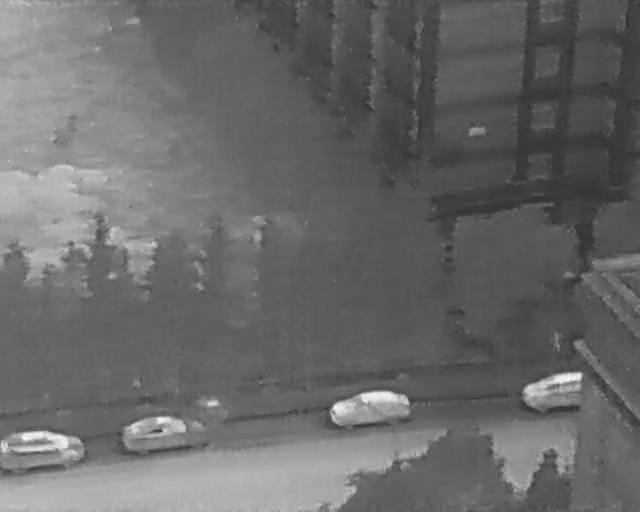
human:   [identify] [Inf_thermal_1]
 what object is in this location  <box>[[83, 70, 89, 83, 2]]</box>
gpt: <ref>1 medium car at the bottom right</ref>

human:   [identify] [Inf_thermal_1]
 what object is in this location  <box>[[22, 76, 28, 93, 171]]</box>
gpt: <ref>1 medium car at the bottom left</ref>